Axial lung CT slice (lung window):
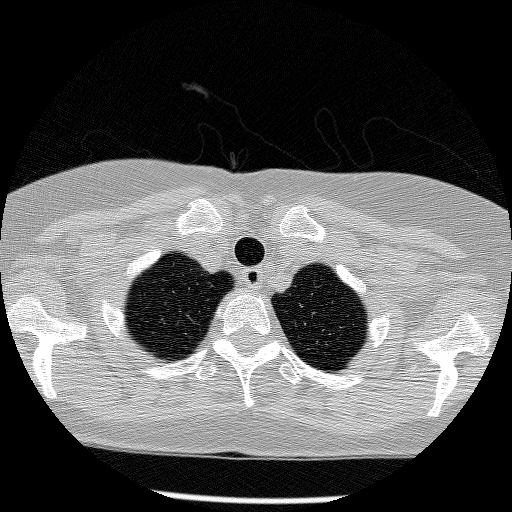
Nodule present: no